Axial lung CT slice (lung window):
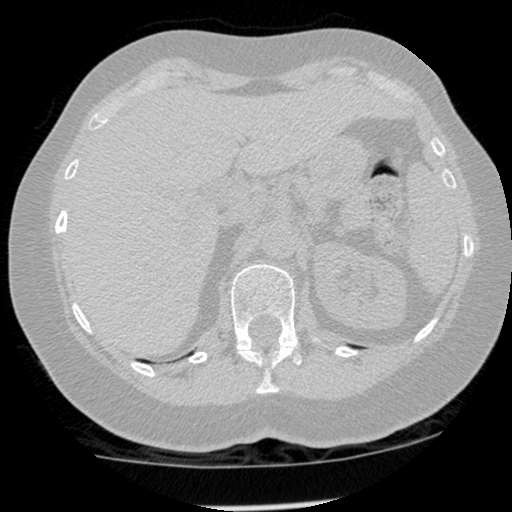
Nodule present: no